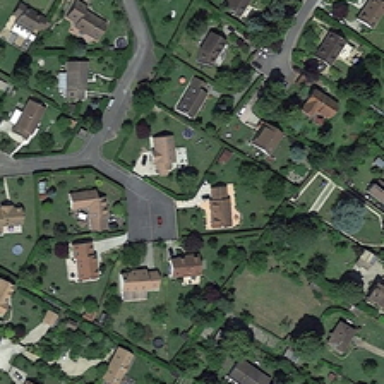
Some buildings and green trees are in a medium residential area .